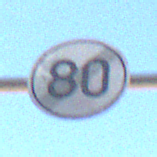
Verkehrszeichen: EndeGeschwindigkeit80
Umgebung: Outdoor, Nature
Tageszeit: MorningAfternoon
Wetter: Clear
Licht: Natural
Jahreszeit: NotSpecified
Kontrast: HighContrast